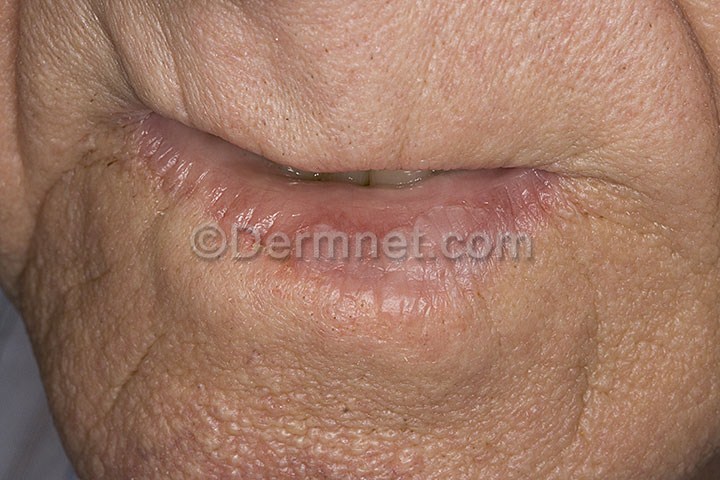
Disease: Actinic Keratosis Basal Cell Carcinoma and other Malignant Lesions